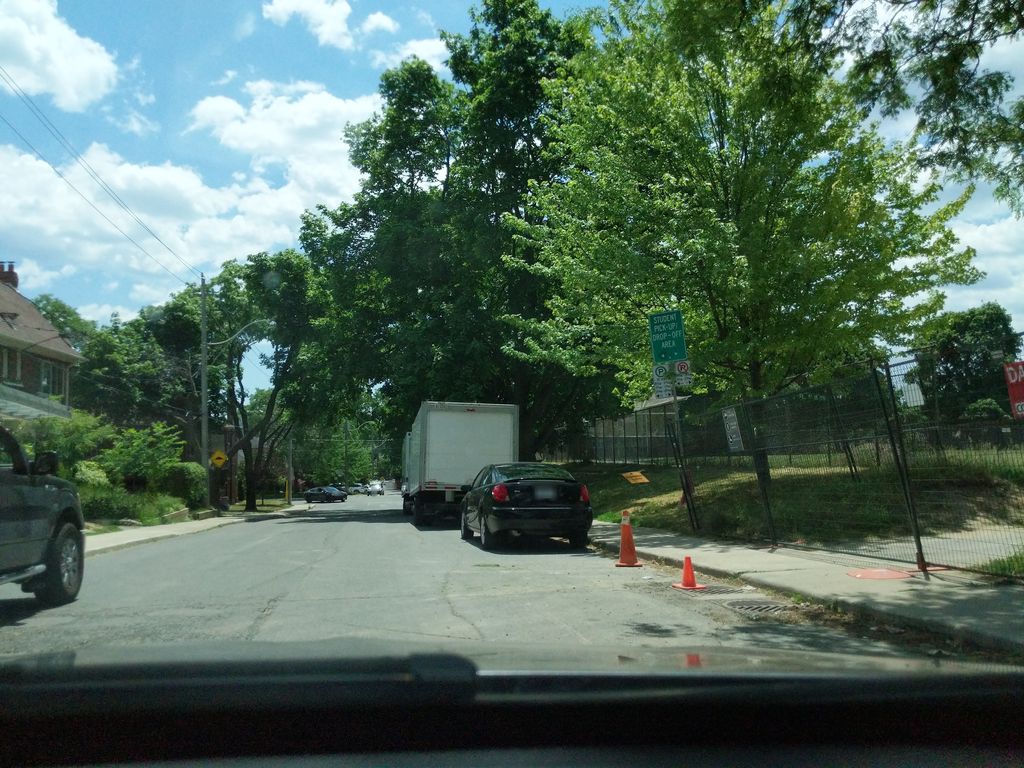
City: toronto